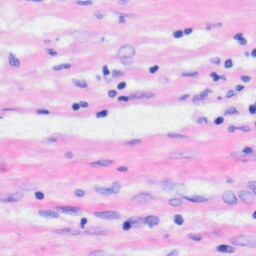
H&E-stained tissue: Liver